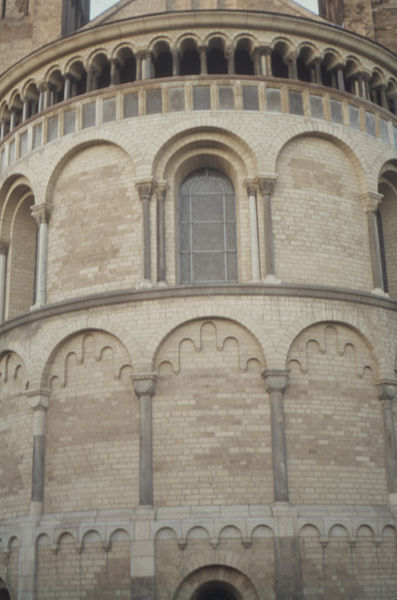
Titel: St. Gereon in Köln
Standort: Köln, St. Gereon (EU - D - NRW)
Schlagwörter: weiß, fenster, säulen, architektur, stein, kirche, rund, turm, bogen, italien, ziegel, steinmauer, pilaster, rundbogen, foto, fotografie, bögen, dom, mauerwerk, arkaden, kathedrale, kapitell, fries, aussenansicht, gesims, laibung, apsis, rundbögen, romanik, chor, kapelle, korinthisch, basilika, rundbogenfenster, rundgang, schallöffnungen, blindfenster, verblendungen, kaiserdom, hauptstützen, zwergengang